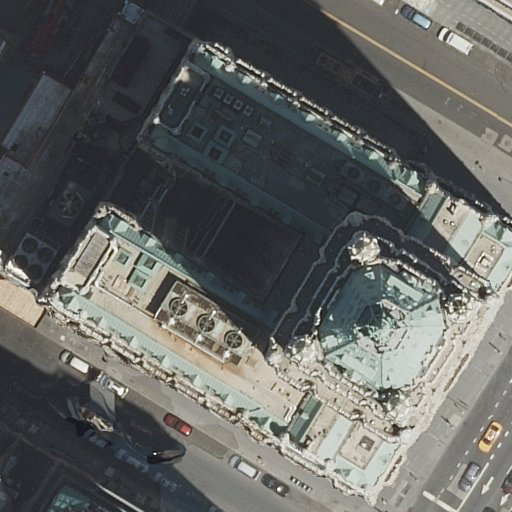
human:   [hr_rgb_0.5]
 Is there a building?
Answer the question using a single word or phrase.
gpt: yes

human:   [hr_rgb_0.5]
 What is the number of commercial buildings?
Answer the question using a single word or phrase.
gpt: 0

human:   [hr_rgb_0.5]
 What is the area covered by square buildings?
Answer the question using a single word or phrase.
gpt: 0m2

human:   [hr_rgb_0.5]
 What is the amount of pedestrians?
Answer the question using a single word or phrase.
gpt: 1

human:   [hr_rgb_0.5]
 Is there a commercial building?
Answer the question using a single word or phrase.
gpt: no

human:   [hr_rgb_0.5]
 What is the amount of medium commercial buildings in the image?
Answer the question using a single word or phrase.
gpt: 0

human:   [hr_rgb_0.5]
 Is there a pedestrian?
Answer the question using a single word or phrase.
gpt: yes

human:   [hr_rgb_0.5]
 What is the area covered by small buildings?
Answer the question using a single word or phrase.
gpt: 16m2

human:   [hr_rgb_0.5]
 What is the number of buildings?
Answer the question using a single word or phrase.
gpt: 6

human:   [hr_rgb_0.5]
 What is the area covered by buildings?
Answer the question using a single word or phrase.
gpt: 7389m2

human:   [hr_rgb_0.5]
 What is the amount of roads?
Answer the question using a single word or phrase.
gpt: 10

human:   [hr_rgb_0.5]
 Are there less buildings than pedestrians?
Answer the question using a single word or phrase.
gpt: no

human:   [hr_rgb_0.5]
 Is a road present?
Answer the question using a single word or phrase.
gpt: yes

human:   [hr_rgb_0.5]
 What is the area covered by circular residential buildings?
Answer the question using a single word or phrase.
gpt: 0m2

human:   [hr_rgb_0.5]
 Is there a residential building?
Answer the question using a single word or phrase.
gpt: yes

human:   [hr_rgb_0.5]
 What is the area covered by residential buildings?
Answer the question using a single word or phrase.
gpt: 7389m2

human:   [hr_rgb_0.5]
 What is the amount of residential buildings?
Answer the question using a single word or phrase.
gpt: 6

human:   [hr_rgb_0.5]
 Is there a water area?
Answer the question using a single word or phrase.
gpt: no

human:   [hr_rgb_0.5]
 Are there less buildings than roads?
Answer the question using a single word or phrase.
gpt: yes

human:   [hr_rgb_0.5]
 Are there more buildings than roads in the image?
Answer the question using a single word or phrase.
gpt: no

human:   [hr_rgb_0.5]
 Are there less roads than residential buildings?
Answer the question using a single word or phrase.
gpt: no

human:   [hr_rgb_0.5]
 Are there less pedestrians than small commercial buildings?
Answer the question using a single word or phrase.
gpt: no

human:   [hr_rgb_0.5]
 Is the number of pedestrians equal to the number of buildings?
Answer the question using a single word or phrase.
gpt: no

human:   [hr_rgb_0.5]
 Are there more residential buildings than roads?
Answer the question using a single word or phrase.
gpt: no

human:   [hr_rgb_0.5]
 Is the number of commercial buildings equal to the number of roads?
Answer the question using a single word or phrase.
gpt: no

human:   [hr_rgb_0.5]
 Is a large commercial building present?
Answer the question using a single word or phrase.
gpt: no

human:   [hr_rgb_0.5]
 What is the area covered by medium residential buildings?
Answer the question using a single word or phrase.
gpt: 503m2

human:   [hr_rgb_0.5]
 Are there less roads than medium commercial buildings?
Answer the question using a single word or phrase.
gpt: no

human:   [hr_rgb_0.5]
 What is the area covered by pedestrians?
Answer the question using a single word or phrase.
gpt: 628m2

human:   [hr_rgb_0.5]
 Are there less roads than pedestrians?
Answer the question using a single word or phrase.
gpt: no

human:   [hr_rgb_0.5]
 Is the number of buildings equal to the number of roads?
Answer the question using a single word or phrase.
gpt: no

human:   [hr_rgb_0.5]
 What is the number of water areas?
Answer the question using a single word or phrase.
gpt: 0

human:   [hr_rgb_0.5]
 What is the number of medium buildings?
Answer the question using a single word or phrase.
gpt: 2

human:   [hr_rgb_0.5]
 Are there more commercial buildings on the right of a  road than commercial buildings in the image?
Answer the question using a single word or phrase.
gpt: no

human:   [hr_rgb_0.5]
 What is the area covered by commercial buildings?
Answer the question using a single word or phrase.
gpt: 0m2

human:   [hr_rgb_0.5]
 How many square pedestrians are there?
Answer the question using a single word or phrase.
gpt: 0

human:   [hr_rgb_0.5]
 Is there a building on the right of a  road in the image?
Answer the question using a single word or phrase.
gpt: yes

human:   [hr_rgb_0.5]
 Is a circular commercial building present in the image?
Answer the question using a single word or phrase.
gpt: no

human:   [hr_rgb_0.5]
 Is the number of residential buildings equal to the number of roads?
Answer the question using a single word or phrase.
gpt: no

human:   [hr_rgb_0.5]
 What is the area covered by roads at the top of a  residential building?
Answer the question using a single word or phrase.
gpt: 0m2

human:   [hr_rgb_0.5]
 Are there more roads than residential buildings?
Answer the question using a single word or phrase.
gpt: yes

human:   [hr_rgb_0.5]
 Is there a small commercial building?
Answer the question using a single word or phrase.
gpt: no

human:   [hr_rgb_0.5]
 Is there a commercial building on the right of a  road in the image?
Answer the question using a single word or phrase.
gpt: no

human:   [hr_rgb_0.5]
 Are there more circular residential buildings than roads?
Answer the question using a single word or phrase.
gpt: no

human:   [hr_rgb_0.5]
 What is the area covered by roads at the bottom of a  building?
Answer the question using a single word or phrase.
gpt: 0m2

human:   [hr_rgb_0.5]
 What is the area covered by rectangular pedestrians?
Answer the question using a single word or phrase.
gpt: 0m2

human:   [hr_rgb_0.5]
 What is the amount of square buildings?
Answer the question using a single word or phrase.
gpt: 0

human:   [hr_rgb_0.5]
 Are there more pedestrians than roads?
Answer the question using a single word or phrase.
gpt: no

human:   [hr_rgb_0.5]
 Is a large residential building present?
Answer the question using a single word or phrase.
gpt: yes

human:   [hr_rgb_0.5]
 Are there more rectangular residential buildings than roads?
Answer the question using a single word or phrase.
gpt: no

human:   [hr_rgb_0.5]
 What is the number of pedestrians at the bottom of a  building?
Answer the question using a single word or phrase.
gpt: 1

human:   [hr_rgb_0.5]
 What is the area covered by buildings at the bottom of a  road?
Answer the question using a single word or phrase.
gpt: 4391m2

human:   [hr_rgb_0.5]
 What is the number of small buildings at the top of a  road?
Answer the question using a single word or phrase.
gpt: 1

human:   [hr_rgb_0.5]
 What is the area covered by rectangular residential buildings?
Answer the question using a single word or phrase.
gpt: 2884m2

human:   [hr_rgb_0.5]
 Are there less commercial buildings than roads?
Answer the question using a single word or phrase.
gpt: yes

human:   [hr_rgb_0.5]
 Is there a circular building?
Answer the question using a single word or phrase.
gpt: no

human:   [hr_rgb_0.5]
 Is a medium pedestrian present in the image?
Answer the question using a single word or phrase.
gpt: no

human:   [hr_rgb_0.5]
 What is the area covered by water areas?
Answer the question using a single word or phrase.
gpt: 0m2

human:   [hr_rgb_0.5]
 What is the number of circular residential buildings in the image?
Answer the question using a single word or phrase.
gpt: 0

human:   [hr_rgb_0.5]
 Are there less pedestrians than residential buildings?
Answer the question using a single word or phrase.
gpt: yes

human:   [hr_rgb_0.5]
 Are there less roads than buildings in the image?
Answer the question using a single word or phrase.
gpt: no

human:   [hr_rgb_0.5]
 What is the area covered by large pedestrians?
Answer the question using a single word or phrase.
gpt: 628m2

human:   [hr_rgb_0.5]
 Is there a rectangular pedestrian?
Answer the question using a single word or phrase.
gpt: no

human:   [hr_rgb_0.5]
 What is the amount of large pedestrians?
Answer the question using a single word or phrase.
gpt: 1